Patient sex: M
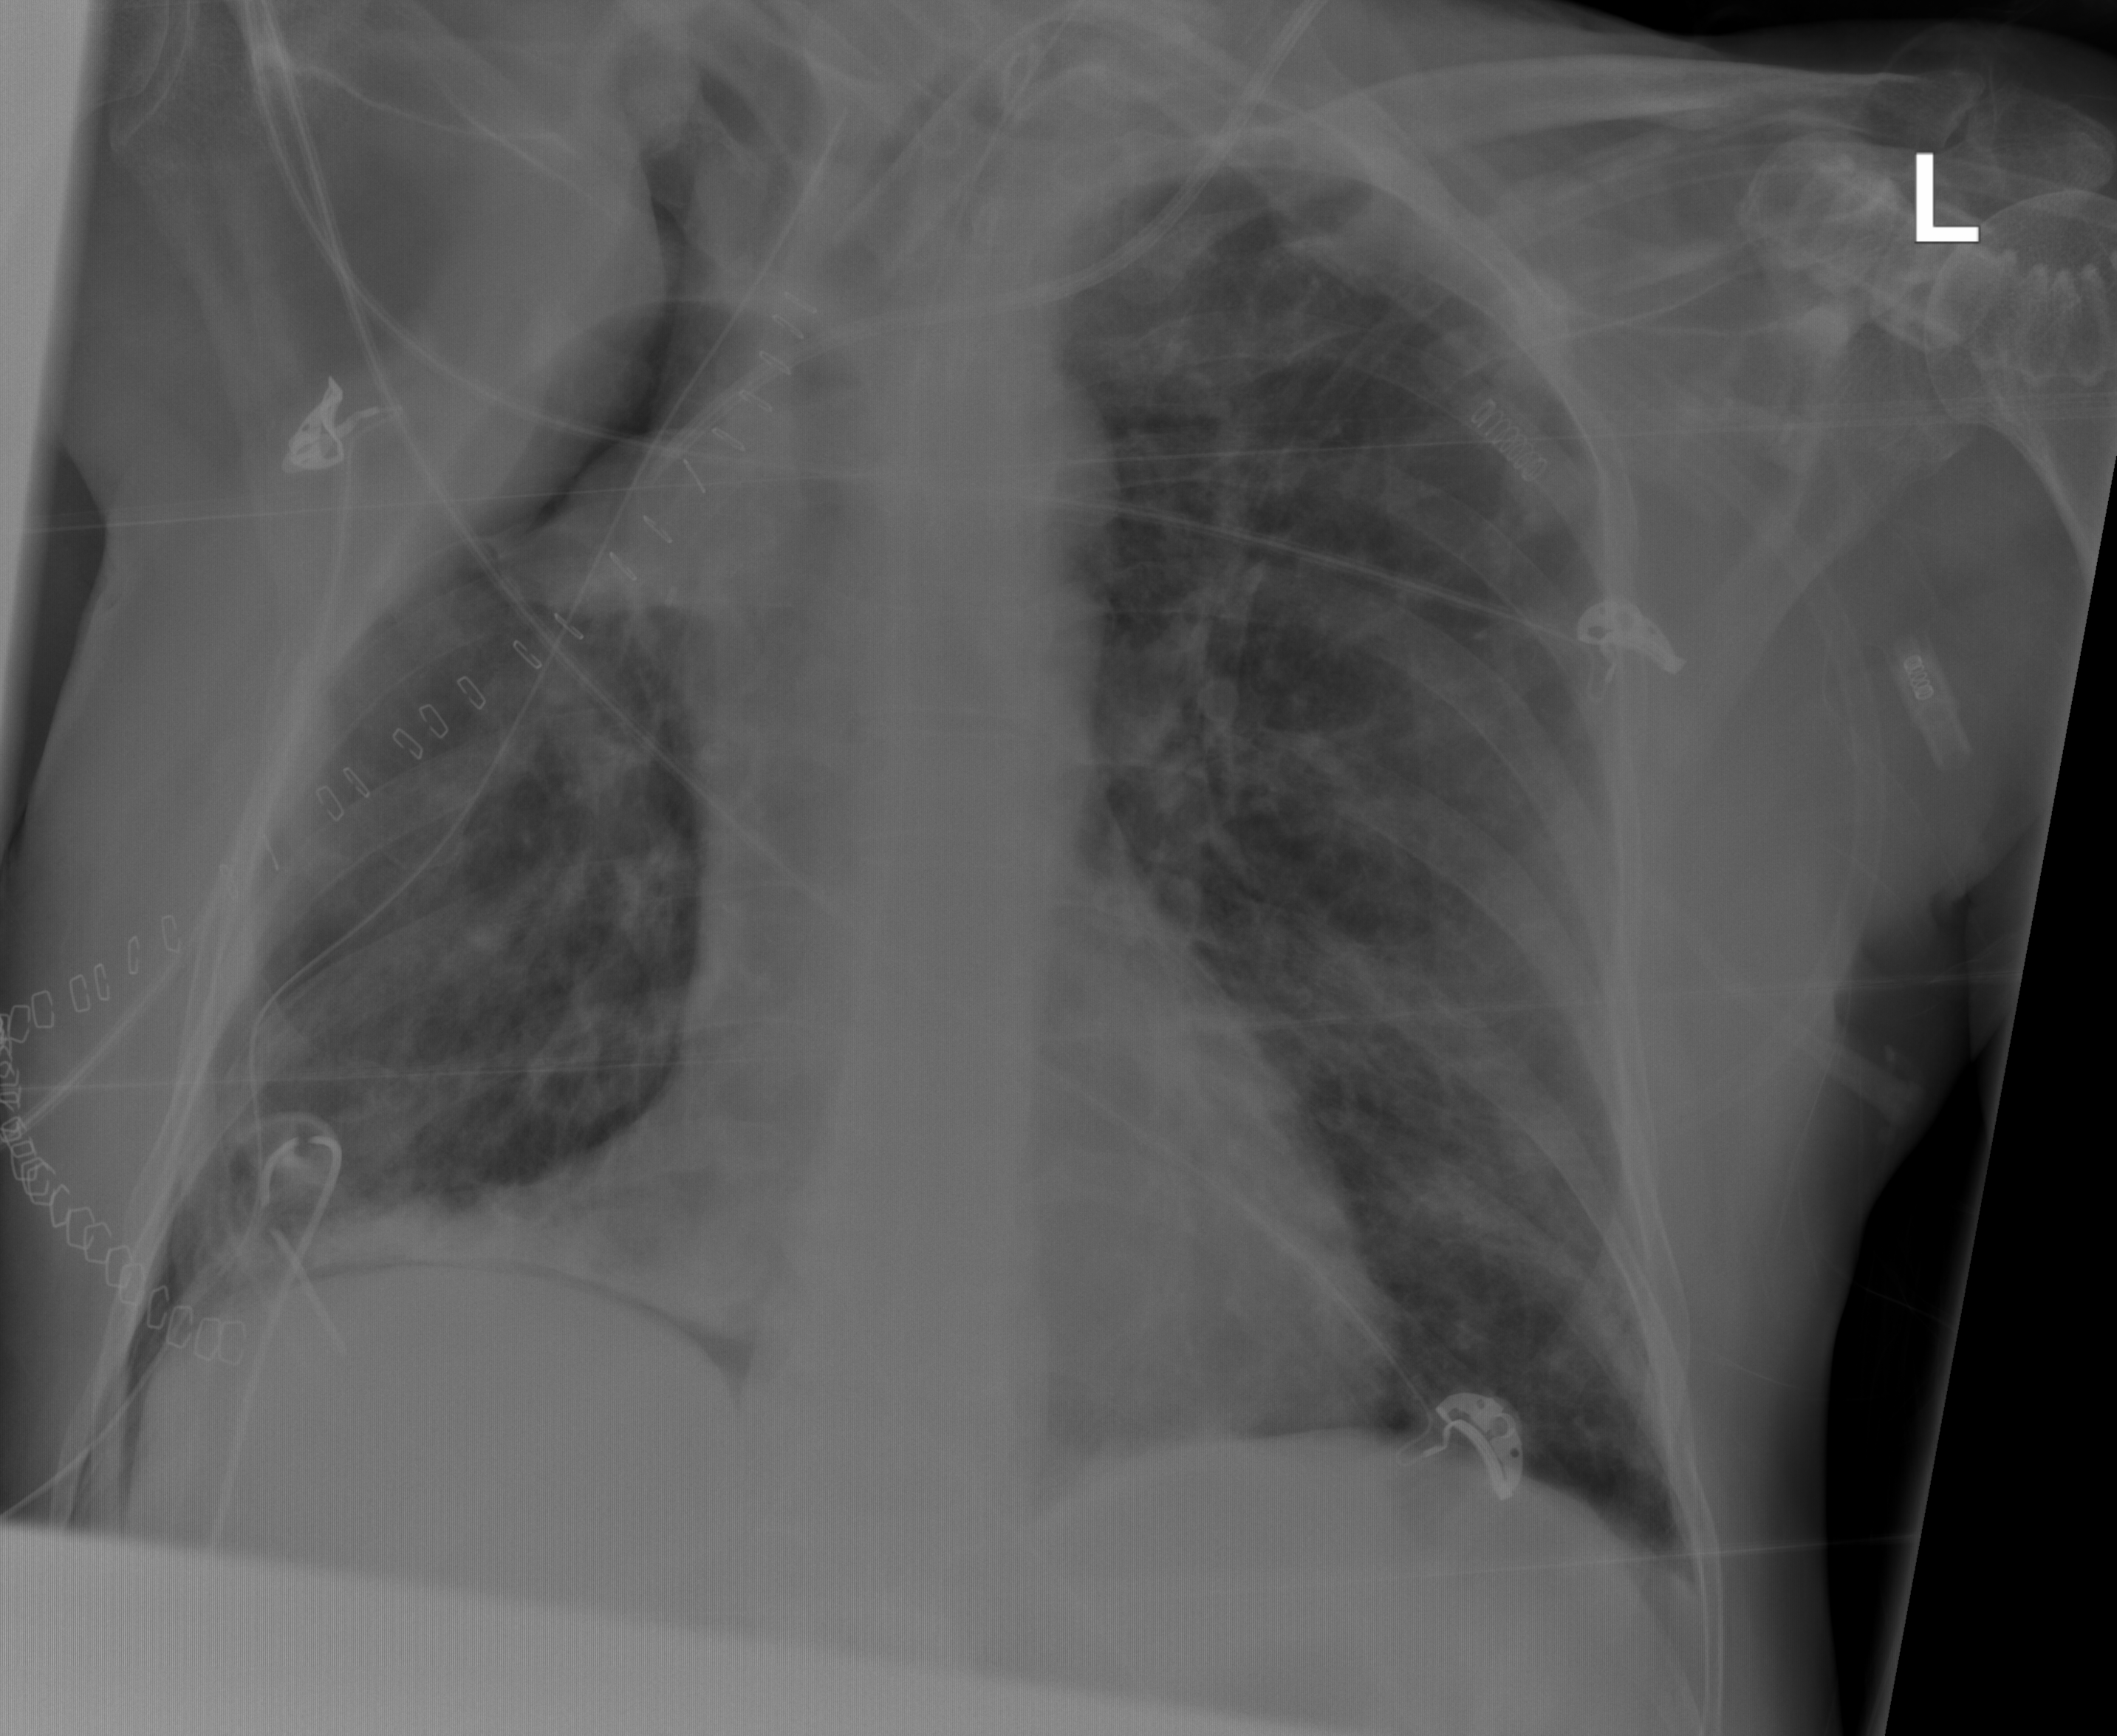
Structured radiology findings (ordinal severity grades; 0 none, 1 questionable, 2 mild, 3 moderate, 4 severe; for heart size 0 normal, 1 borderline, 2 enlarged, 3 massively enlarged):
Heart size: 0
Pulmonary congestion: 0
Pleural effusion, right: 0
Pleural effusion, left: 0
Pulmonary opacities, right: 0
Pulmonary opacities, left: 0
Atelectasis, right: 2
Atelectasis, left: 1